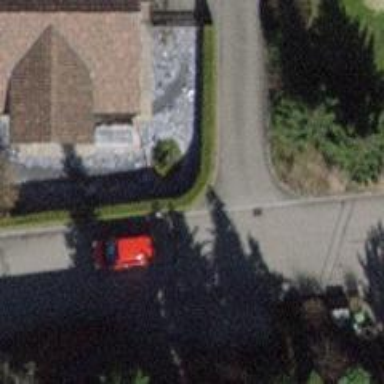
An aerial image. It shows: Paved residential road.